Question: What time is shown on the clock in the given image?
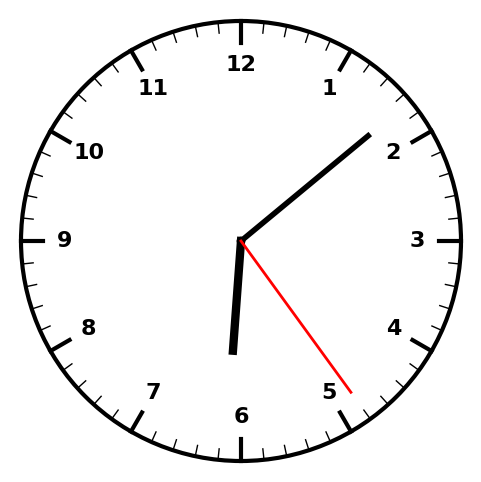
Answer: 06:08:24